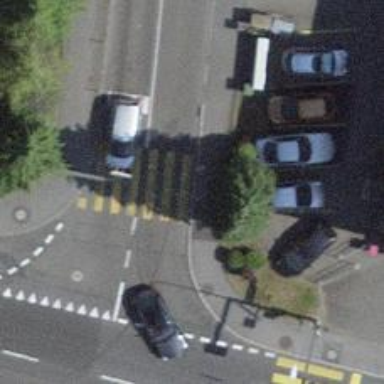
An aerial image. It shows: Kerb serving as barrier.